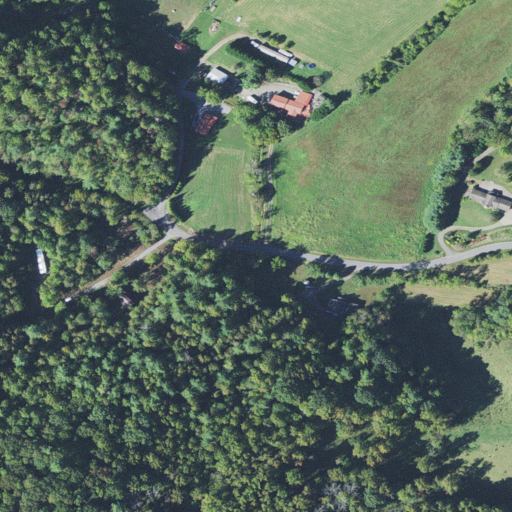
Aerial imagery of valley in North Carolina named Allman Hollow containing deciduous forest, pasture, mixed forest, open development, low intensity development, and shrub